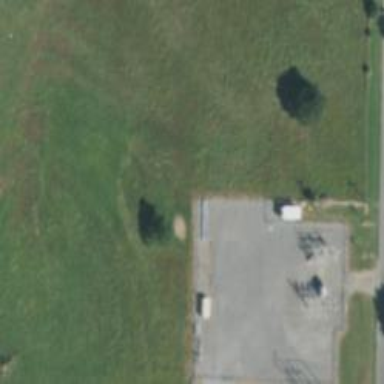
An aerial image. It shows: Distribution-level power substation.